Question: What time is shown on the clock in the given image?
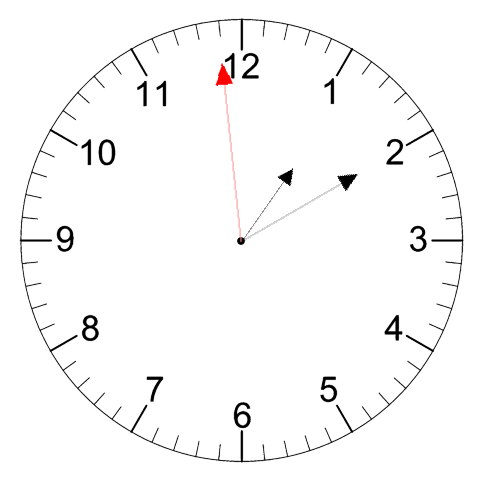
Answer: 01:09:59